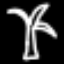
Label: palm tree